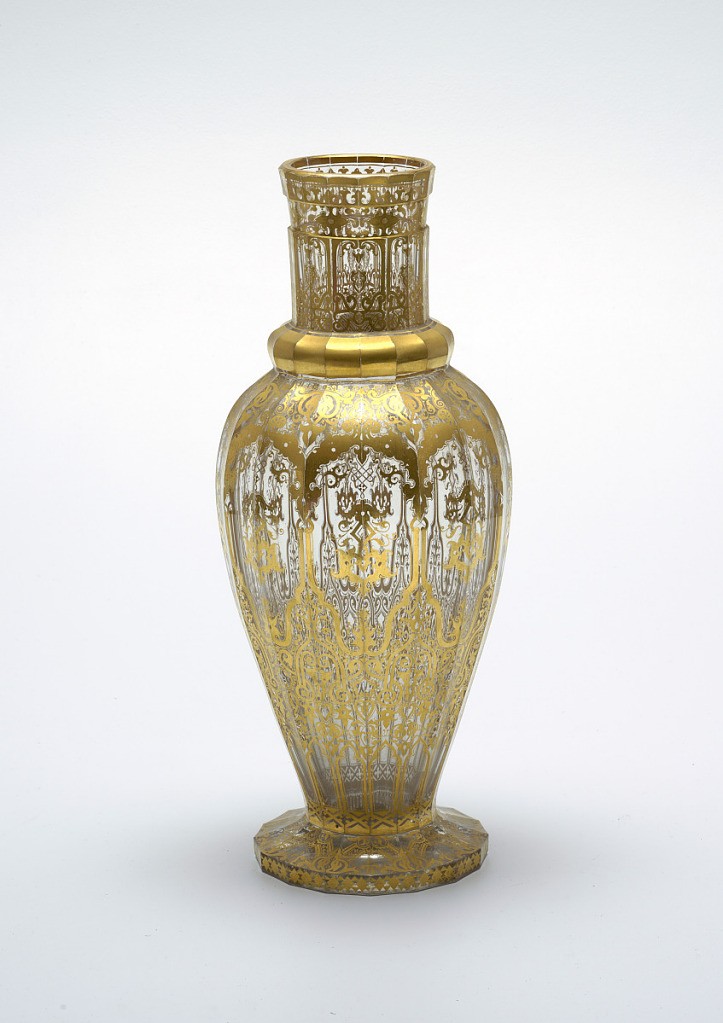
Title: vase
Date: ca. 1878
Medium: glass, gold
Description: Two vases (a,b) in baluster form with gilt decoration in Islamic style.